Question: I am using emacs 24.3.
I use the common setting that add to .emacs:
'(setq w3m-default-desplay-inline-images t)'
but it's not work. I also try to toggle to display image via 'shortcut T' in emacs-w3m, it shows "Can't display images in this environment".

It works totally fine on Ubuntu 12.04 LTS.
Are there any ways to solve this problem?
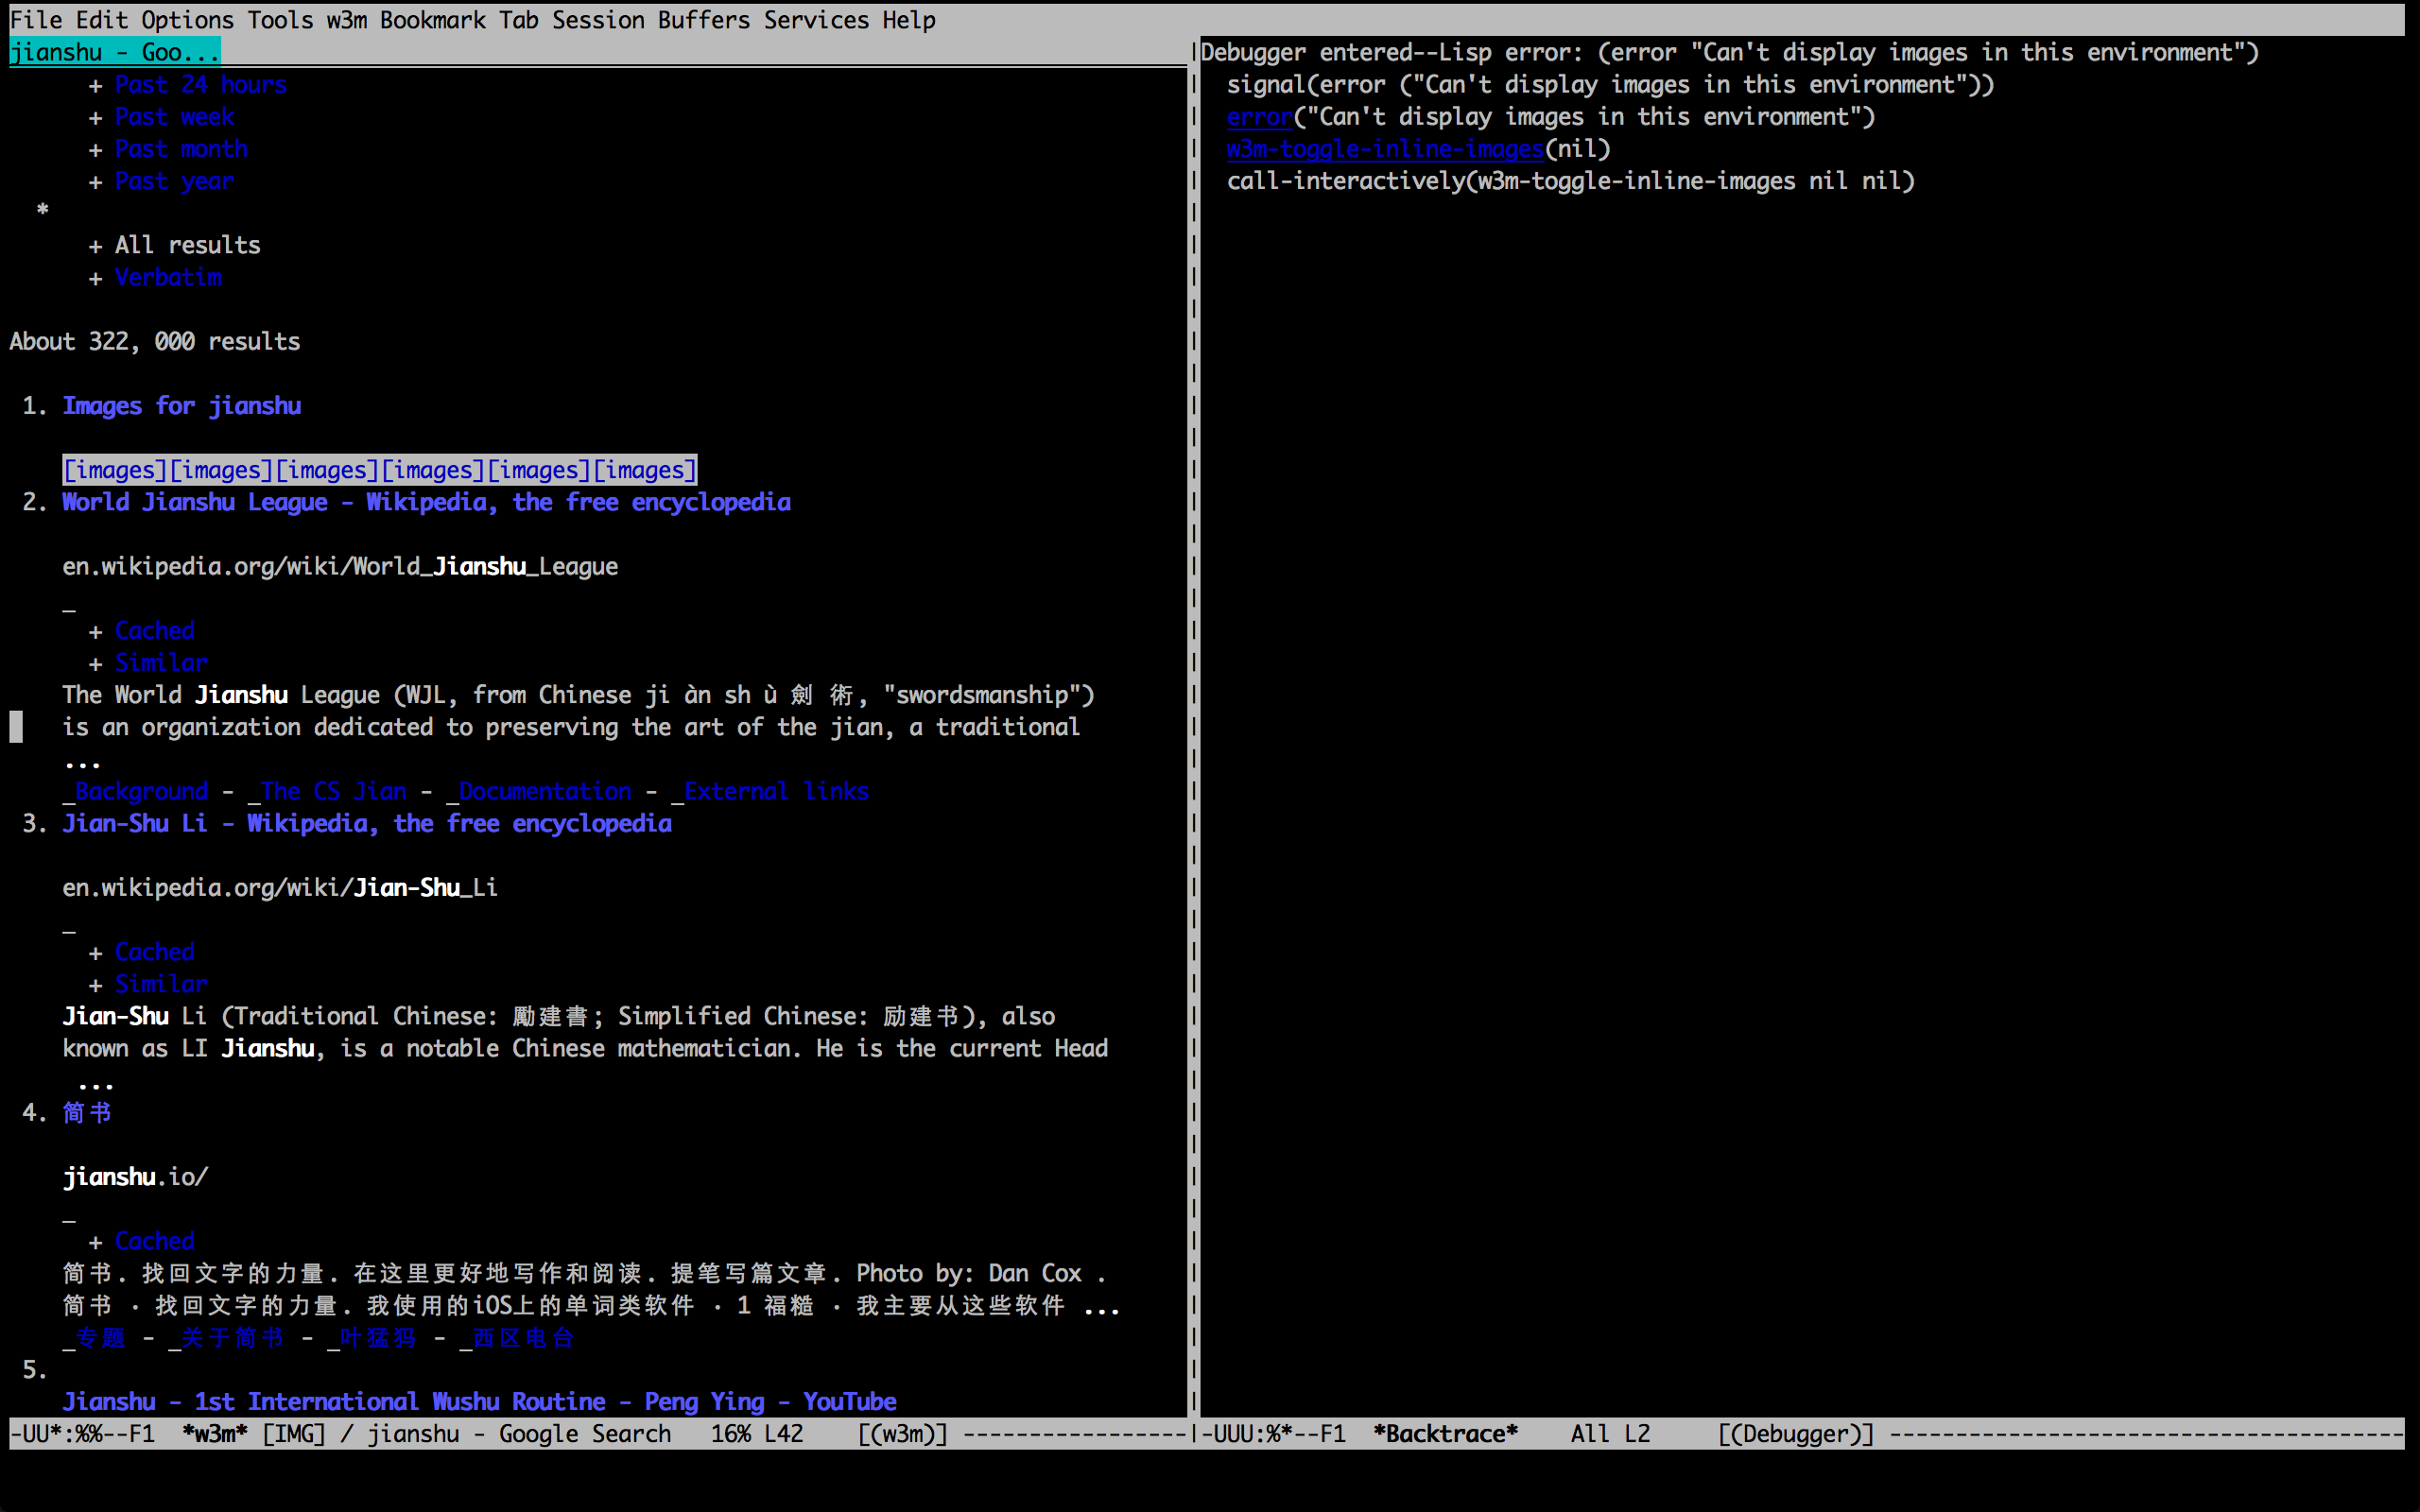
Answer: try to start emacs without -nw flag.